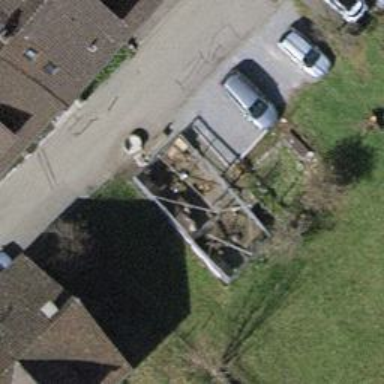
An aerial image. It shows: Brown bench.